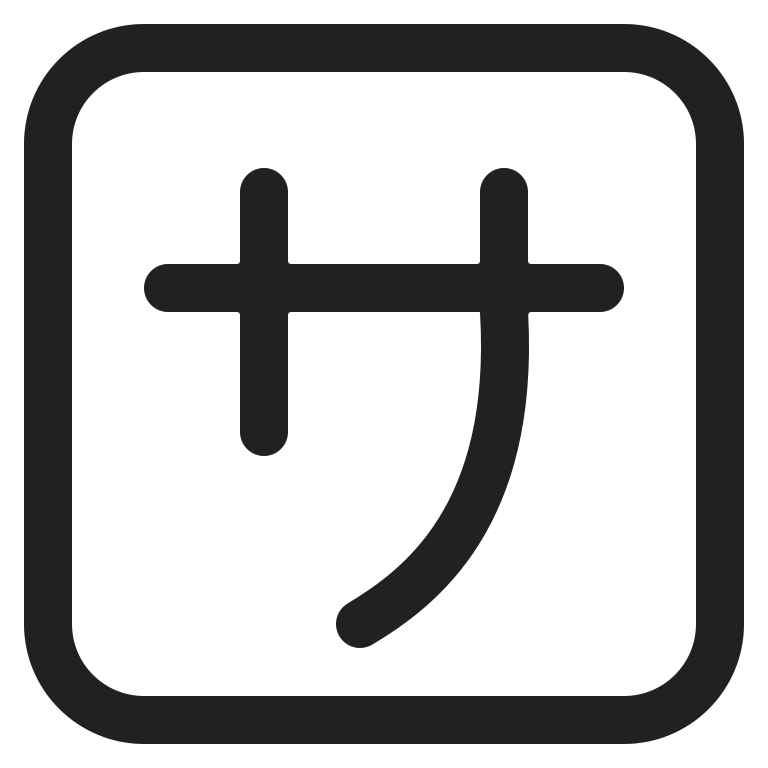
japanese service charge button high contrast